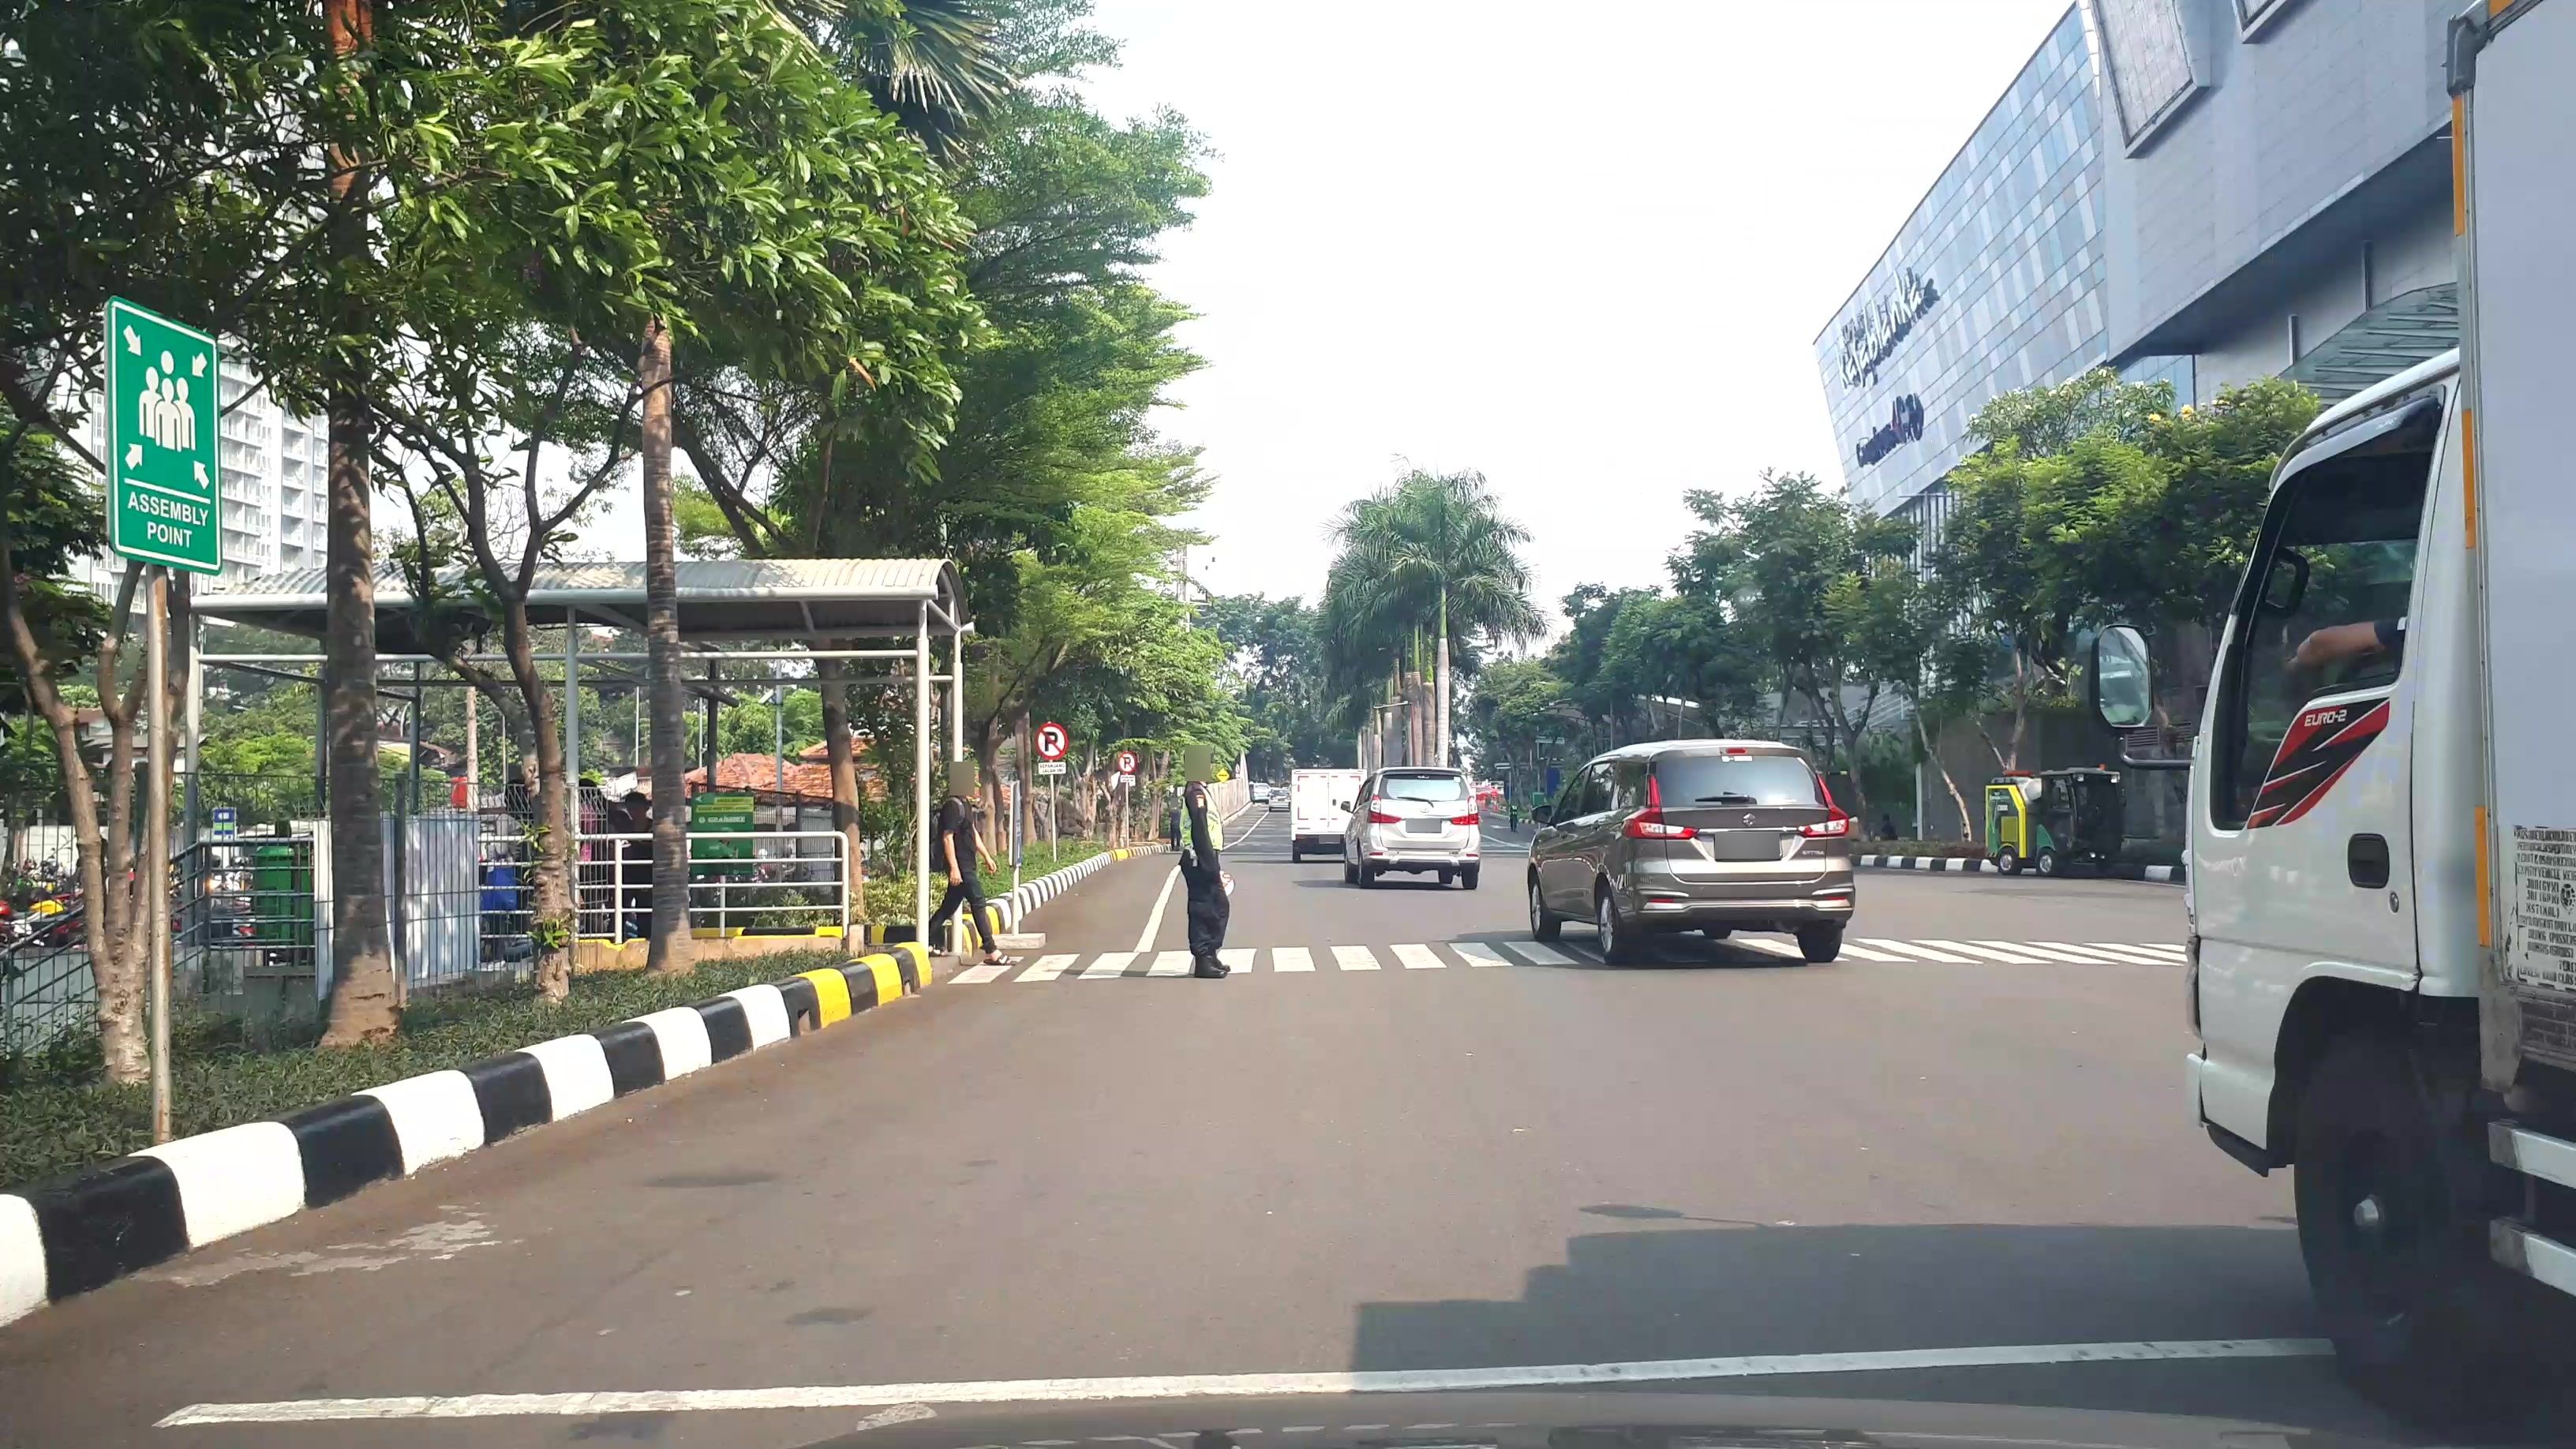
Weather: cloudy
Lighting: day
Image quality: good
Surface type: driving surface
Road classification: service
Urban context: urban centre
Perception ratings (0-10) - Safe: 5.58, Lively: 7.85, Beautiful: 7.54, Boring: 5.93, Depressing: 5.61, Wealthy: 5.56